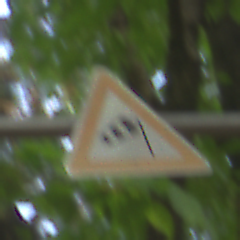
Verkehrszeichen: SeitenwindVonRechts
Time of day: MorningAfternoon
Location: Outdoor (RoadRail)
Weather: Clear
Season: NotSpecified
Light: Natural